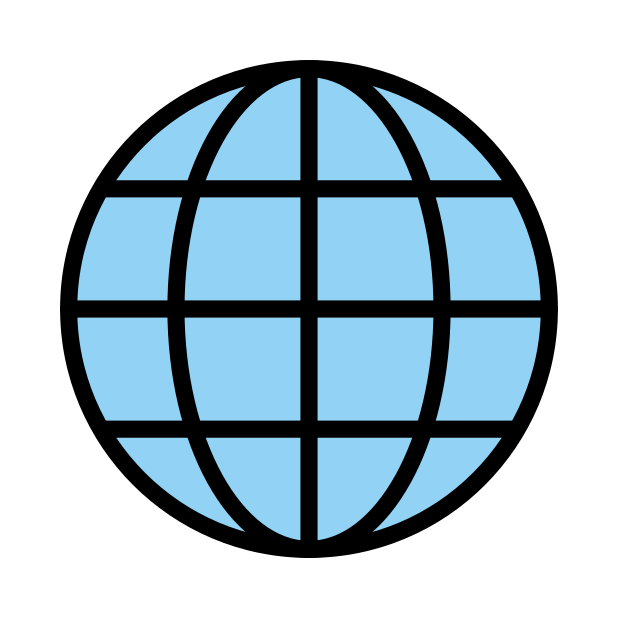
globe with meridians